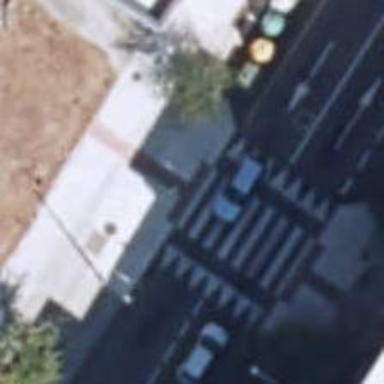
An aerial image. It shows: Marked road crossing with traffic calming table.